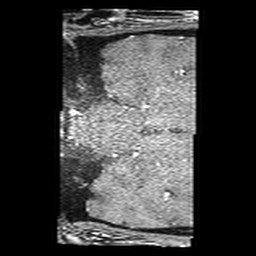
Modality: angio
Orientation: coronal
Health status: ill
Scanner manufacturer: siemens
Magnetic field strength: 3 T
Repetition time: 0.027 s
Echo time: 0.00401 s